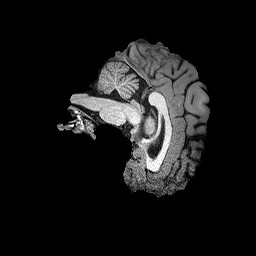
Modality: T1w
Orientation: sagittal
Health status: healthy